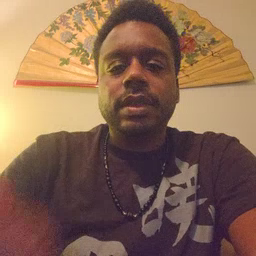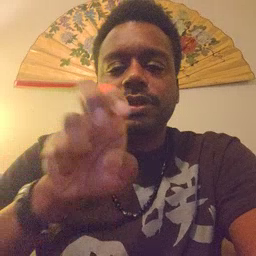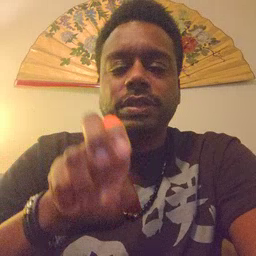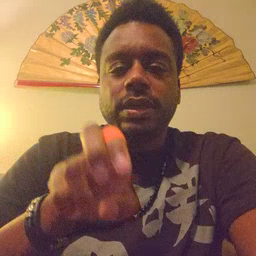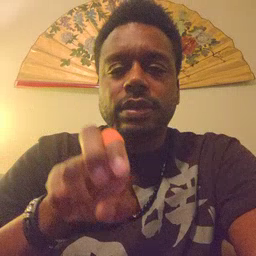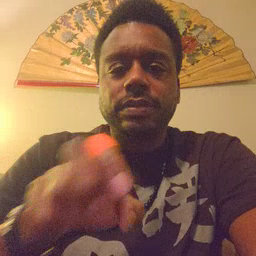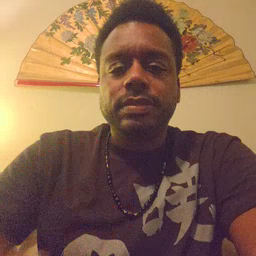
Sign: chair